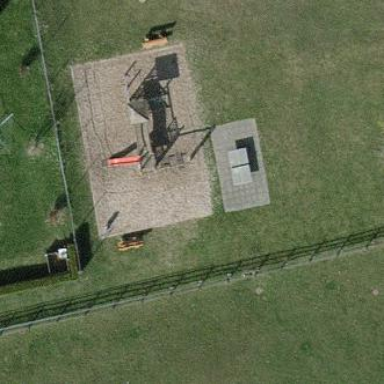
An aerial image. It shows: Playground area for leisure land.